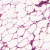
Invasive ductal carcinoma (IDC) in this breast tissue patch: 0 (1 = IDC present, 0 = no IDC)